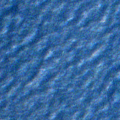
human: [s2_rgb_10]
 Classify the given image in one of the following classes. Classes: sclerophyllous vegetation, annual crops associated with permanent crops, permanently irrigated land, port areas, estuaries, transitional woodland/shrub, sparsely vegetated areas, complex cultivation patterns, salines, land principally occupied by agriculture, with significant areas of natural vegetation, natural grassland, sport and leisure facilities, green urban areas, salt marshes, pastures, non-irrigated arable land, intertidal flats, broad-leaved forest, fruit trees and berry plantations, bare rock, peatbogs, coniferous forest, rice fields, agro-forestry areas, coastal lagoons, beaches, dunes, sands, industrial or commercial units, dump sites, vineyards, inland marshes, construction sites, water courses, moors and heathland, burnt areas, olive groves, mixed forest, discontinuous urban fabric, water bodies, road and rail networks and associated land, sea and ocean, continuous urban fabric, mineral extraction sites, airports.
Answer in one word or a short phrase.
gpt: sea and ocean